Field crop: tomato
Growth stage: 1
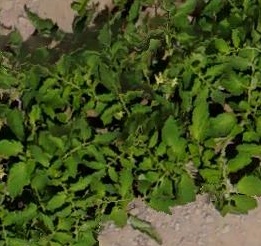
Species: tomato